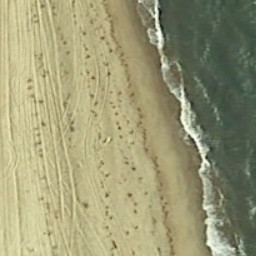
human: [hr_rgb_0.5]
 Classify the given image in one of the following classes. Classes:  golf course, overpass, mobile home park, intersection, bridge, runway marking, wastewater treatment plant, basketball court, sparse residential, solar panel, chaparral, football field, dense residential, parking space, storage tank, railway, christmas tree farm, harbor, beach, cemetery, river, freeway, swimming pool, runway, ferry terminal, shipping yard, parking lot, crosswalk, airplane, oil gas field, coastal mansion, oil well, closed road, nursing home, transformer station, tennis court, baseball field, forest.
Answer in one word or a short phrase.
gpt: beach